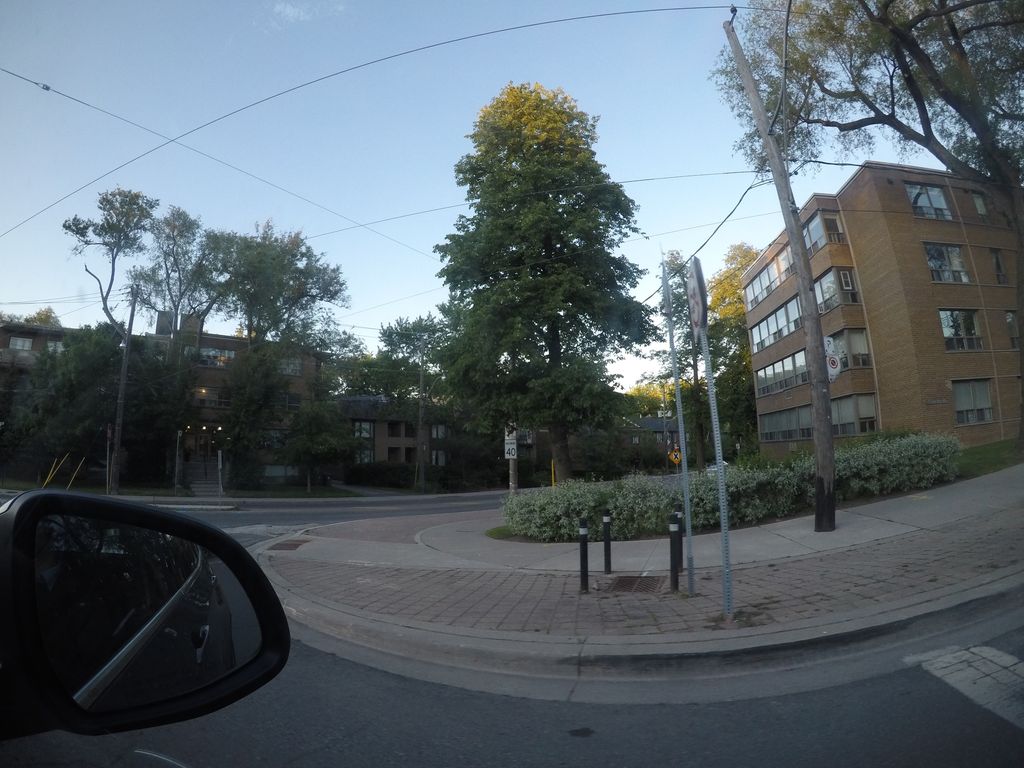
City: toronto